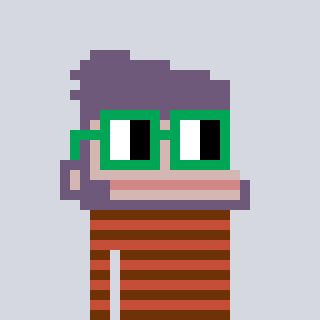
a pixel art character with square green glasses, a ape-shaped head and a rust-colored body on a cool background